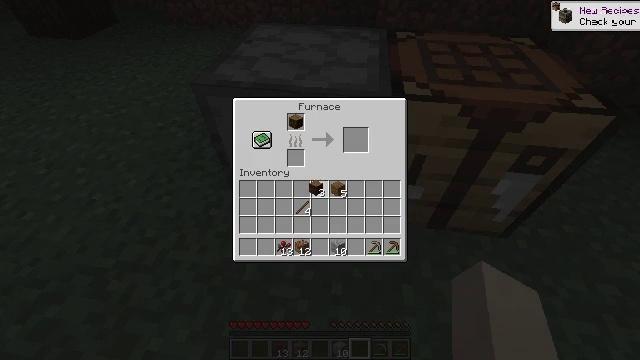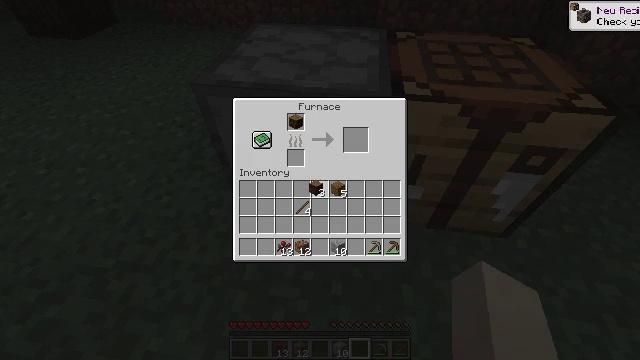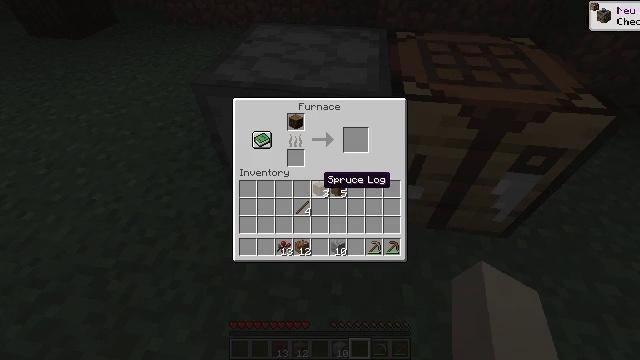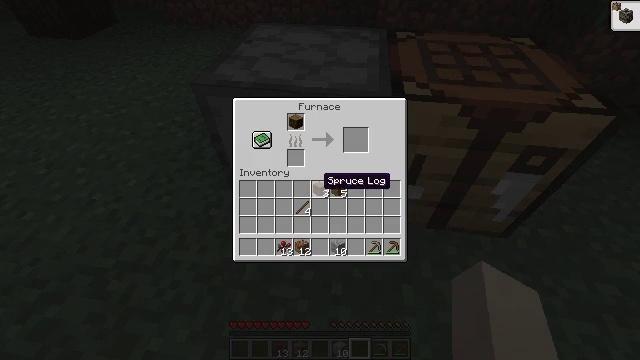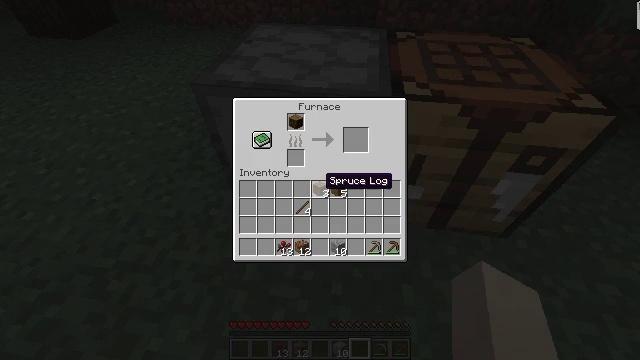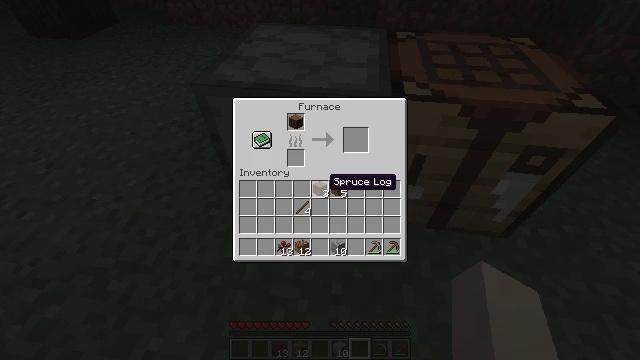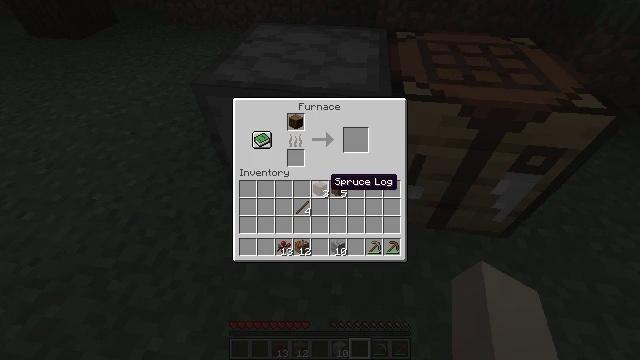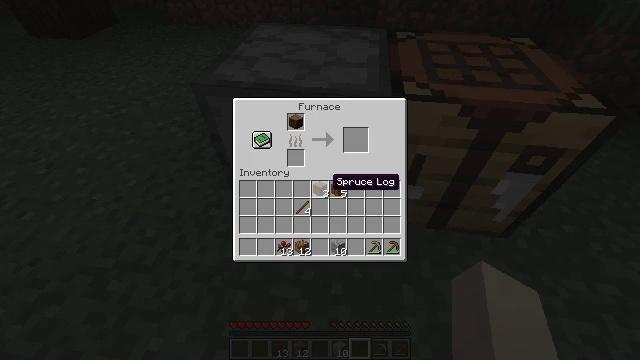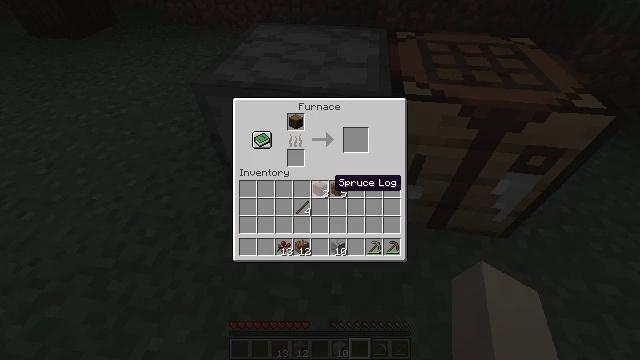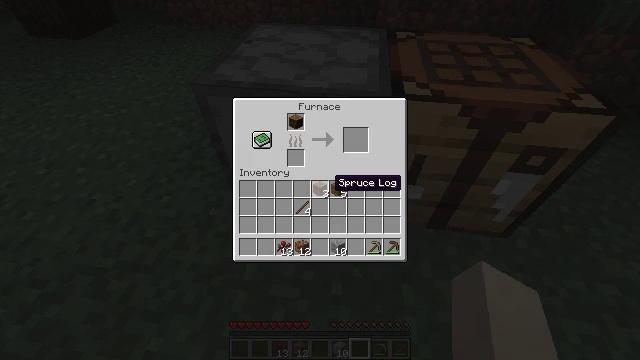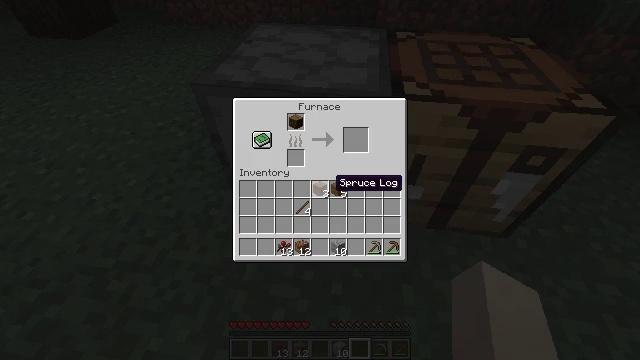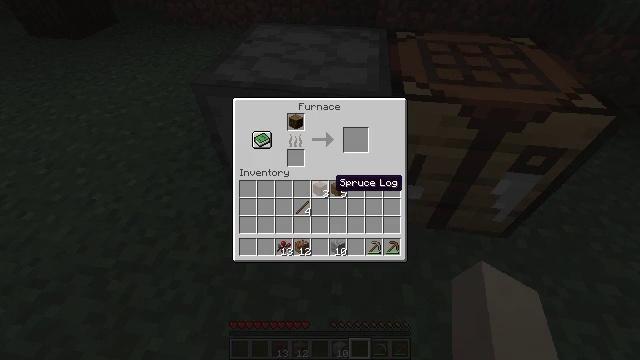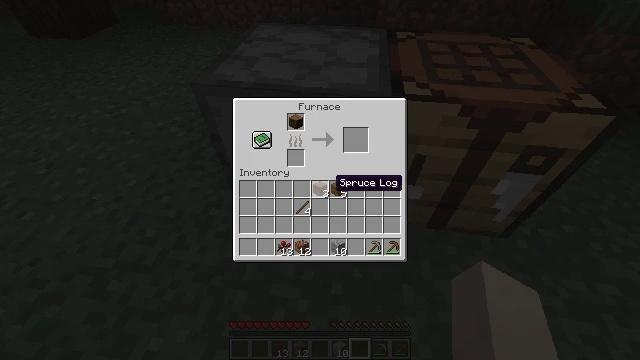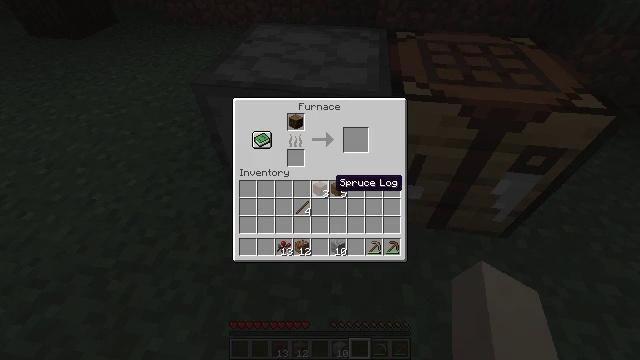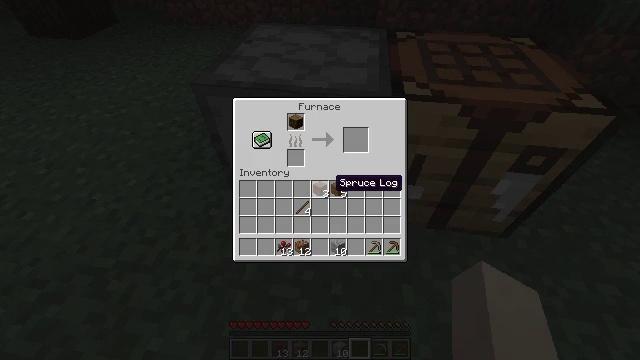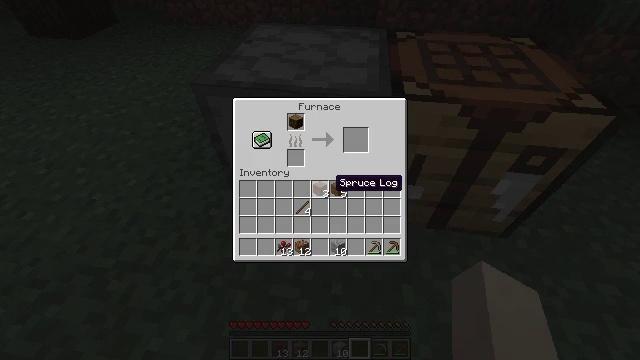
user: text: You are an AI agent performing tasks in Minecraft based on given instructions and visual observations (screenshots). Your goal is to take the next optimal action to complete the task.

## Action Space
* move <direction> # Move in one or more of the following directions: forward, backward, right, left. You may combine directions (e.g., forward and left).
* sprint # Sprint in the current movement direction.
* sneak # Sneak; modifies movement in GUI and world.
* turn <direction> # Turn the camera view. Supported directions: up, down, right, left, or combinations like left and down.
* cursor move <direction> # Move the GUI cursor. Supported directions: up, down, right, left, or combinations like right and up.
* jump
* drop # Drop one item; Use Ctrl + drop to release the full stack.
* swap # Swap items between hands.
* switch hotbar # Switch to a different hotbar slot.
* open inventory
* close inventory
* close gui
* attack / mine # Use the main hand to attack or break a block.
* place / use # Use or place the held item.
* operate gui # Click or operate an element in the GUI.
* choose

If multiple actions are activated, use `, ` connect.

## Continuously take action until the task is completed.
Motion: motion action
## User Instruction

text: Put wood logs in a furnace to craft charcoal.
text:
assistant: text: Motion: operate gui
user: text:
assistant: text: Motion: no_op
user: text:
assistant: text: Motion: no_op
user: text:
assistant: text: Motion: no_op
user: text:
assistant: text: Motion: no_op
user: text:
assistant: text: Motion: no_op
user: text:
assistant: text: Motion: no_op
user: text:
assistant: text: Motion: no_op
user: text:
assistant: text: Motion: no_op
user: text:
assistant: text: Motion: no_op
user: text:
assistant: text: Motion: no_op
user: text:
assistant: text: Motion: no_op
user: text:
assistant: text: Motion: no_op
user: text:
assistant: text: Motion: no_op
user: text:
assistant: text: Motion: no_op
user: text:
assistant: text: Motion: no_op
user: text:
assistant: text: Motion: no_op
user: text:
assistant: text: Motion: no_op
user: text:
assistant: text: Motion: no_op
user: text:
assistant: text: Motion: no_op
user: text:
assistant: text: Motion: no_op
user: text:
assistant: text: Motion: no_op
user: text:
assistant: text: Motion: no_op
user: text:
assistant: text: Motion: no_op
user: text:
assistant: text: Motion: no_op
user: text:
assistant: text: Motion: no_op
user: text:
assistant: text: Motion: no_op
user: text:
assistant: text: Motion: no_op
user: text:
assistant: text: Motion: no_op
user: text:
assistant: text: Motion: no_op